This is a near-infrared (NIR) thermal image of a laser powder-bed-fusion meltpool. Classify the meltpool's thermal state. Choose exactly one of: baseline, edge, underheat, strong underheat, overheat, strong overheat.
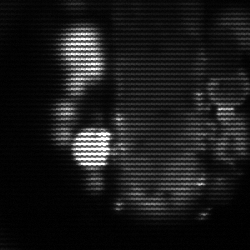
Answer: strong underheat